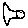
Label: fish